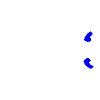
Particle: electron